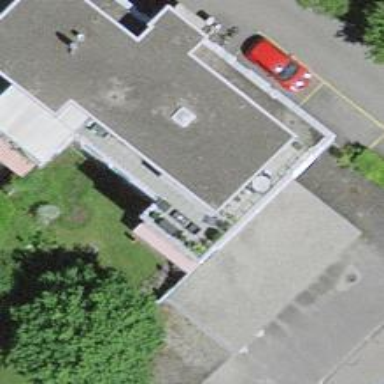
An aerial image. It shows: Garage building.